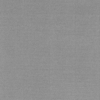
Label: dusty